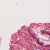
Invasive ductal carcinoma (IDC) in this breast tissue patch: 0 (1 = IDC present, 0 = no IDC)